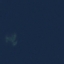
Land use / land cover: SeaLake